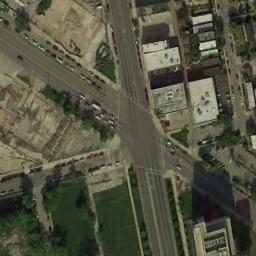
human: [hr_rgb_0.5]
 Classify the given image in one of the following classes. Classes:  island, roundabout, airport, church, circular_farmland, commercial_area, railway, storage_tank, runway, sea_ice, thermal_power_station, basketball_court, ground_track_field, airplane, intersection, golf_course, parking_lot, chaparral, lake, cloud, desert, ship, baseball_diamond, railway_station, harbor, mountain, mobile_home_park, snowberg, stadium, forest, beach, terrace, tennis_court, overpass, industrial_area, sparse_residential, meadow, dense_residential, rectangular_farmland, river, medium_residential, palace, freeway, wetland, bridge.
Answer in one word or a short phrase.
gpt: intersection